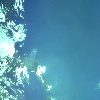
Label: water